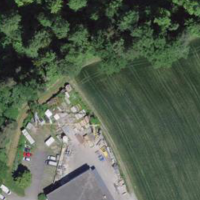
EUNIS habitat code: 55
Species observed at this site:
Euphorbia cyparissias